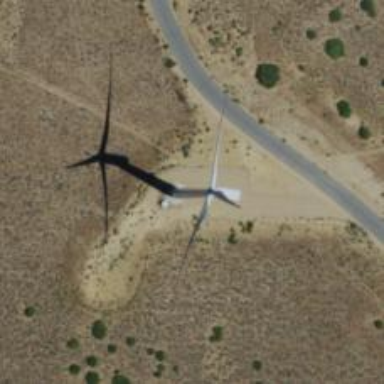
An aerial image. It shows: Wind generator powered by horizontal-axis wind turbine.